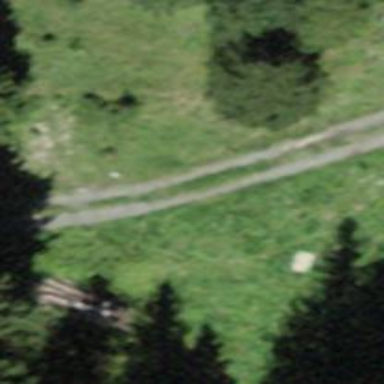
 designated for downhill piste activities."